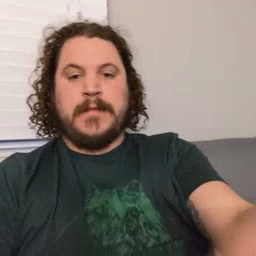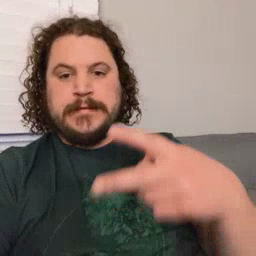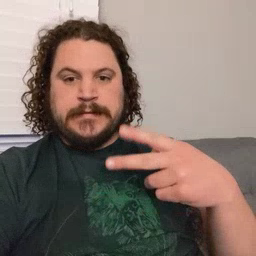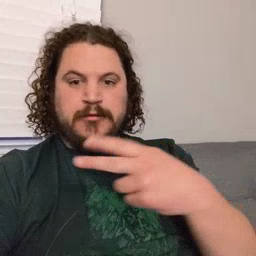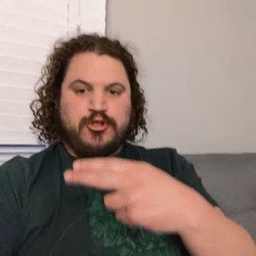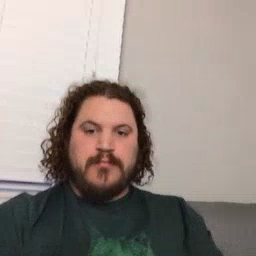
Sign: scissors